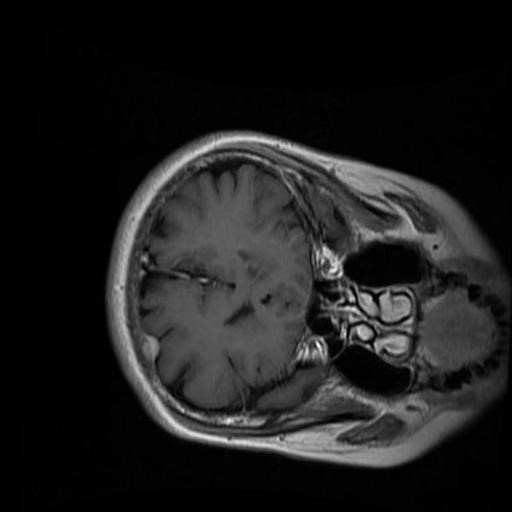
Label: brain_menin